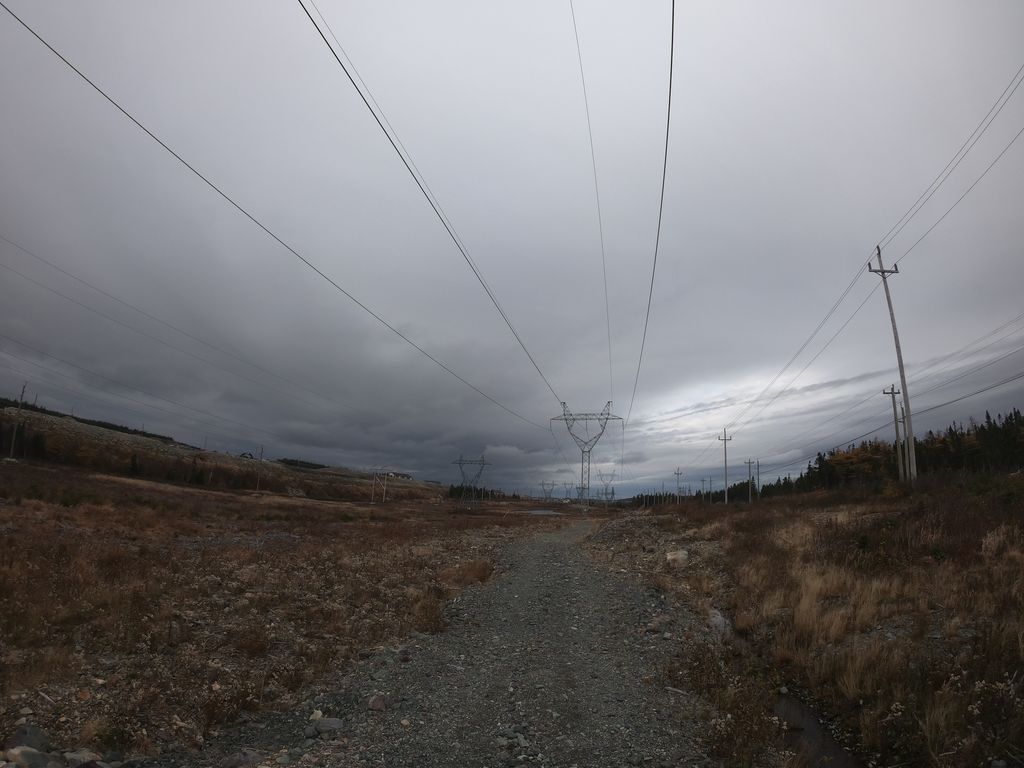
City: st_johns